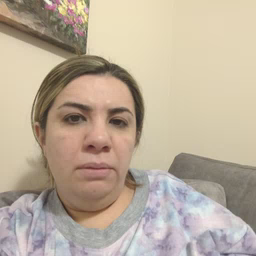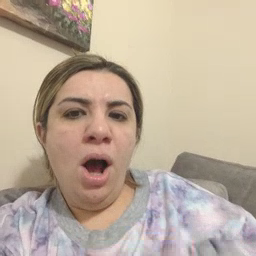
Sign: hungry